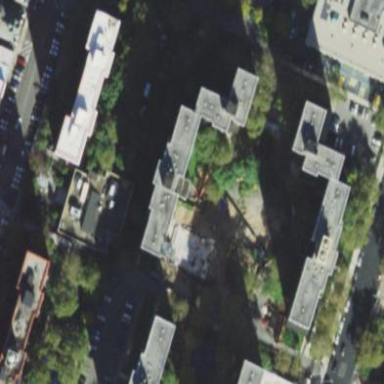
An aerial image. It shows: Apartment building with flat concrete roof.